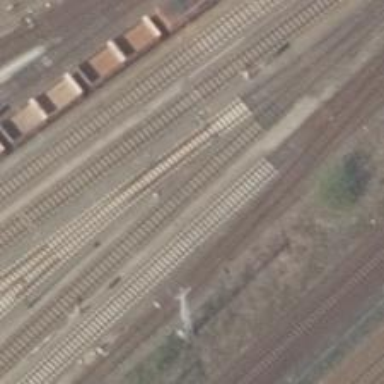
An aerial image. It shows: Railway with electrified contact lines.